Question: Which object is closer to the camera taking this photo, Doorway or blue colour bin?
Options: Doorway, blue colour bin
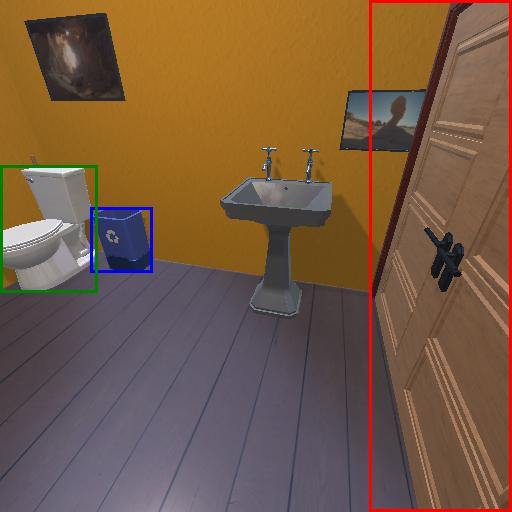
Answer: Doorway